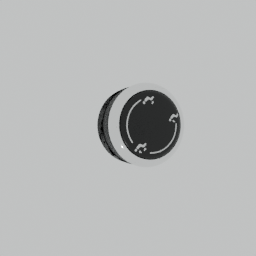
Label: electronics